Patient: sex M, age 61
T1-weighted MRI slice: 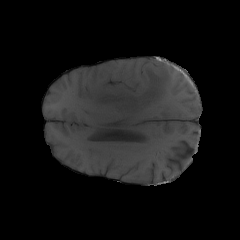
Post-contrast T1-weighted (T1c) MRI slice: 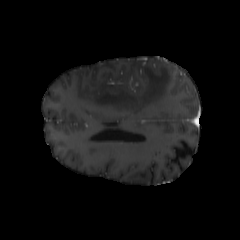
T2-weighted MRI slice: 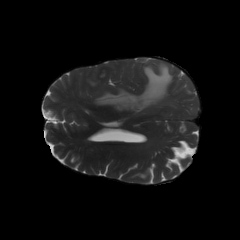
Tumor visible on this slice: yes
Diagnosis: Glioblastoma, IDH-wildtype
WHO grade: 4